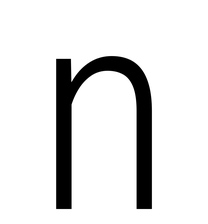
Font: Roboto_Condensed_Light